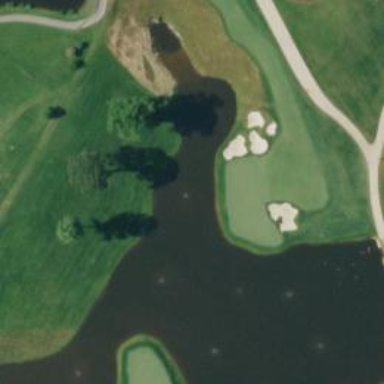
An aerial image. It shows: Golf hole.